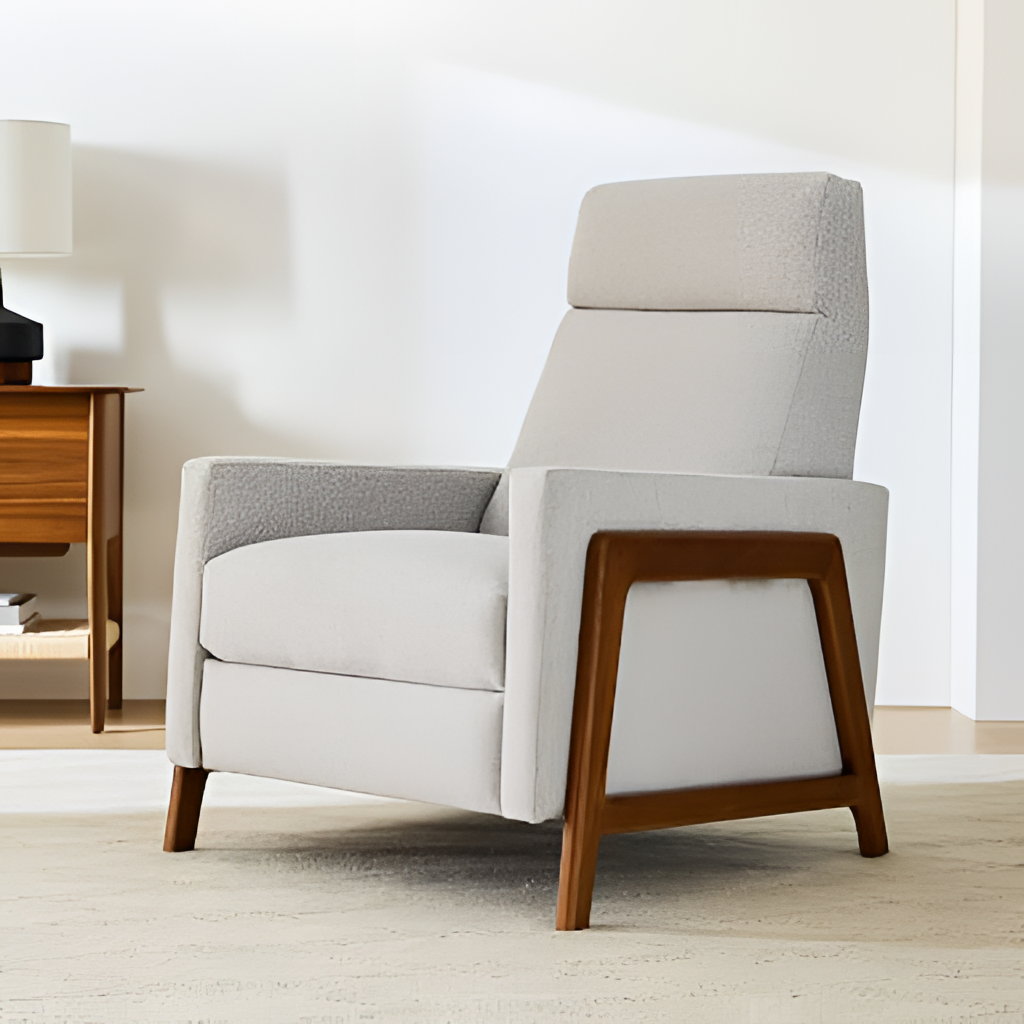
light gray fabric armchair, living room, wood flooring, with plank pattern, paint wallpaper, with solid pattern, mid-century modern